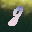
Label: 8